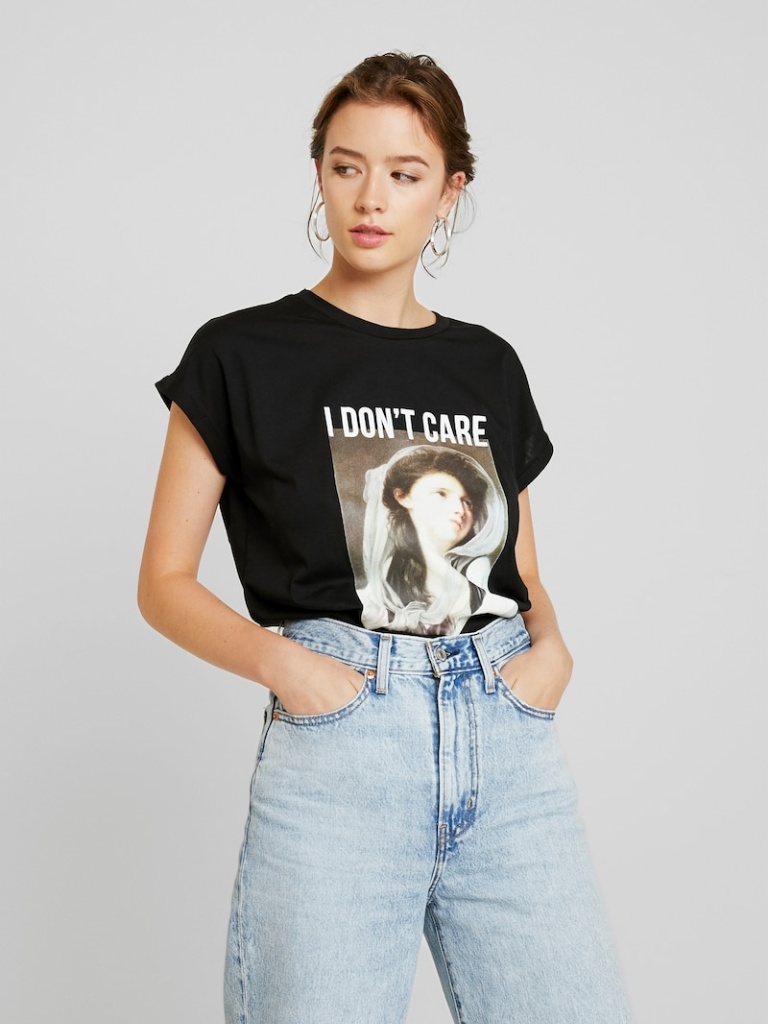
cotton relaxed short sleeve hip length French Tucked crew t-shirt